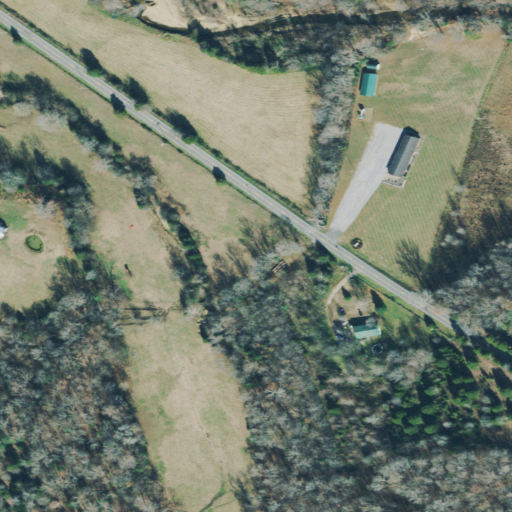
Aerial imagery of valley in Tennessee named Trestle Hollow containing pasture, deciduous forest, open development, mixed forest, low intensity development, and medium intensity development